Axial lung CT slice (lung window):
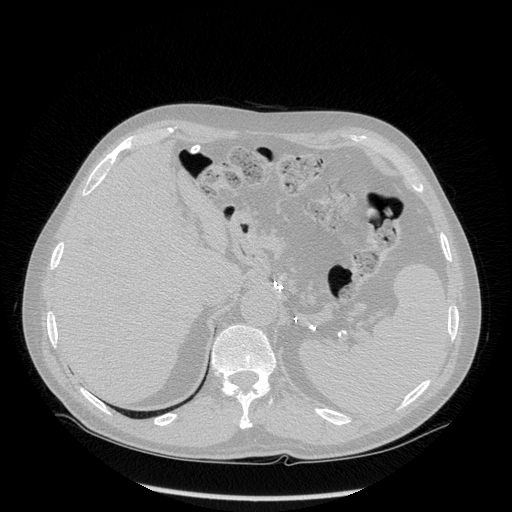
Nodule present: no